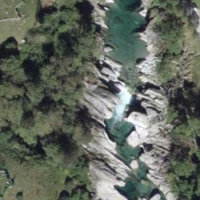
EUNIS habitat code: 15
Species observed at this site:
Hesperia comma
Asplenium trichomanes
Saxifraga cotyledon
Erebia aethiops
Sphaerophoria scripta
Fagus sylvatica